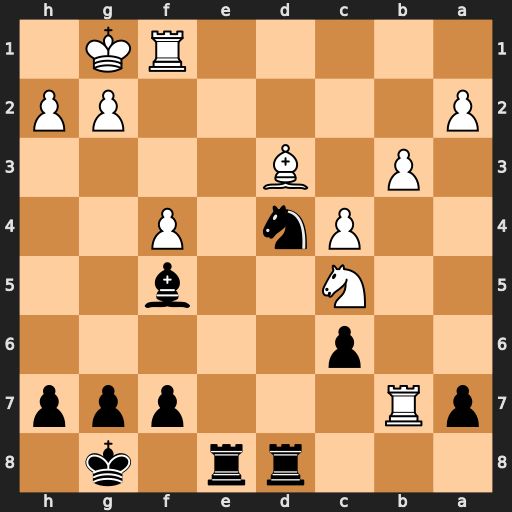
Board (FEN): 3rr1k1/pR3ppp/2p5/2N2b2/2Pn1P2/1P1B4/P5PP/5RK1
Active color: b
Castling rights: -
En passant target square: -
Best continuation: Bxd3 Nxd3 Ne2+ Kh1 Rxd3